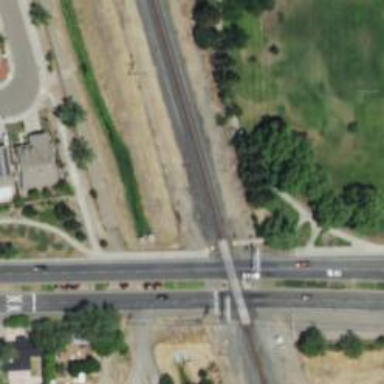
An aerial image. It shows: Crossing for the railway.